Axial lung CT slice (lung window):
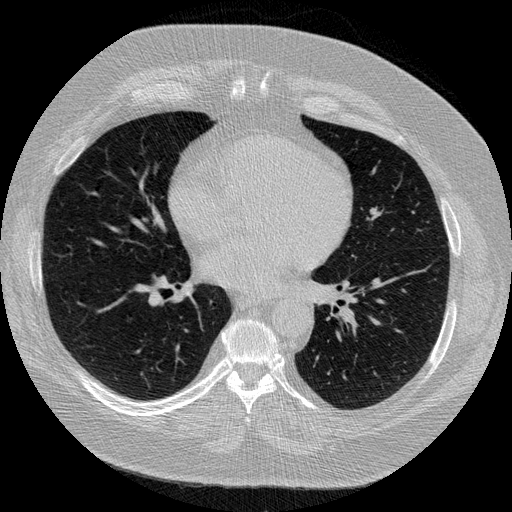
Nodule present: no